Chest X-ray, PA view. Patient: 39 years old, sex M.
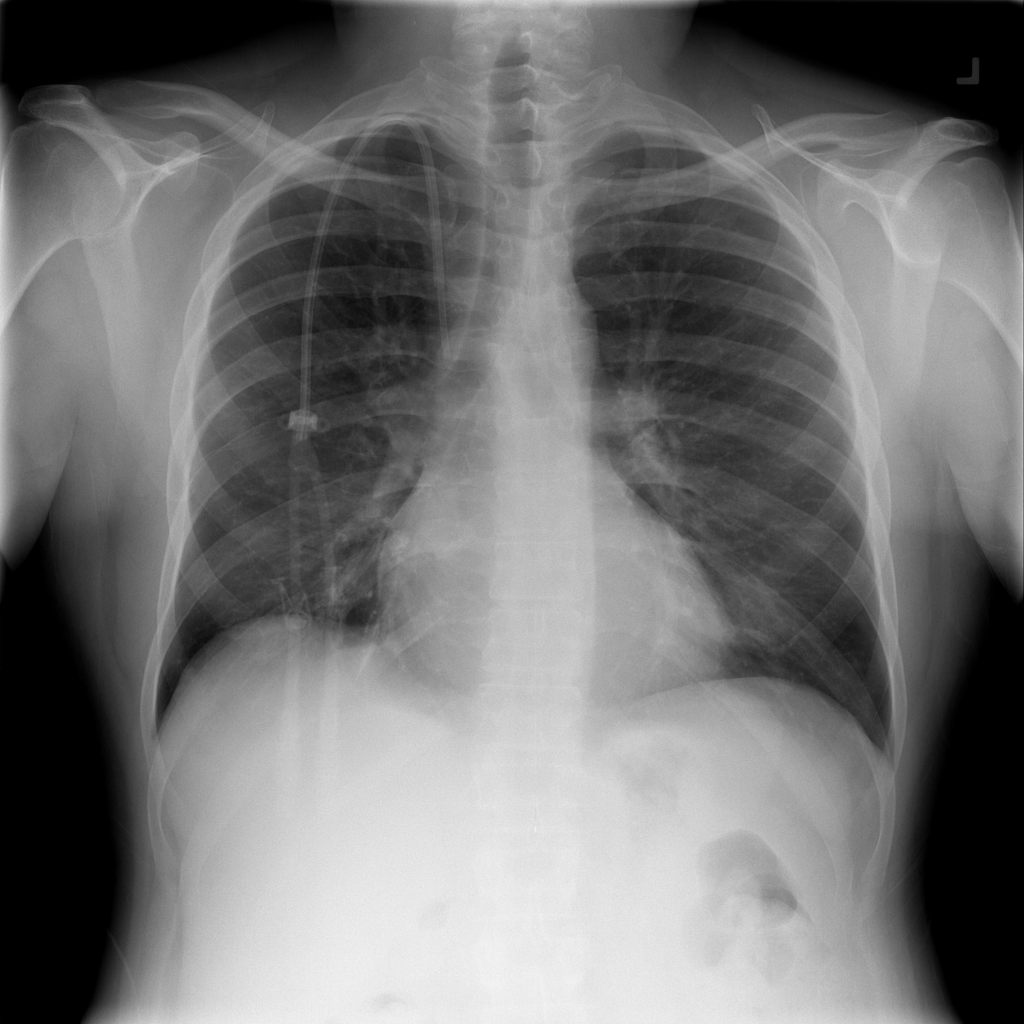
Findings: No Finding